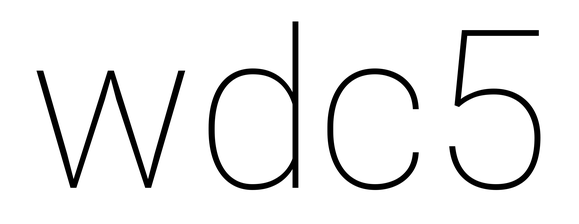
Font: Roboto_Thin